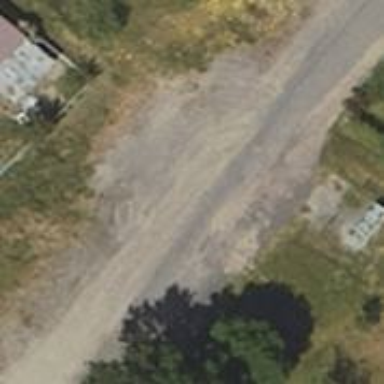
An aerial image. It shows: Alley classified as service road.